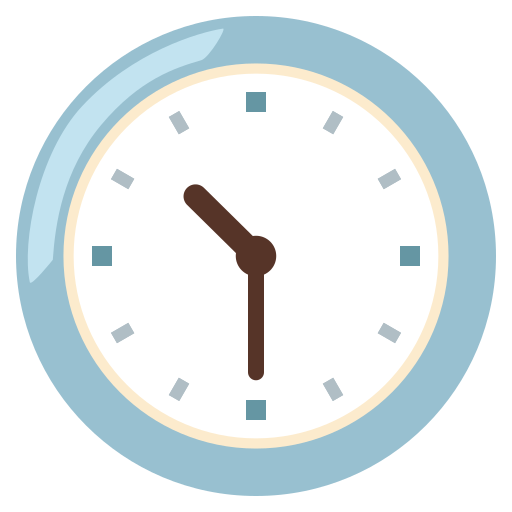
Emoji: 🕥